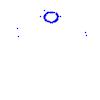
Particle: kaon